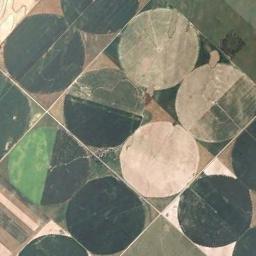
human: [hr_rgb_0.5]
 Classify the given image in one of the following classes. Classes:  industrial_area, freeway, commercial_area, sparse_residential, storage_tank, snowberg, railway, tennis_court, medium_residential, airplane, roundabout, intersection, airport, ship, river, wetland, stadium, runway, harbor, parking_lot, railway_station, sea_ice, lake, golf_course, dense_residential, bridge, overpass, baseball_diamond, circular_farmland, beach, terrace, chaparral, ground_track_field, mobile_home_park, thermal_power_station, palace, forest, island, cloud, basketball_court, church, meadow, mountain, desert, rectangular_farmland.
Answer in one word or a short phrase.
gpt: circular_farmland